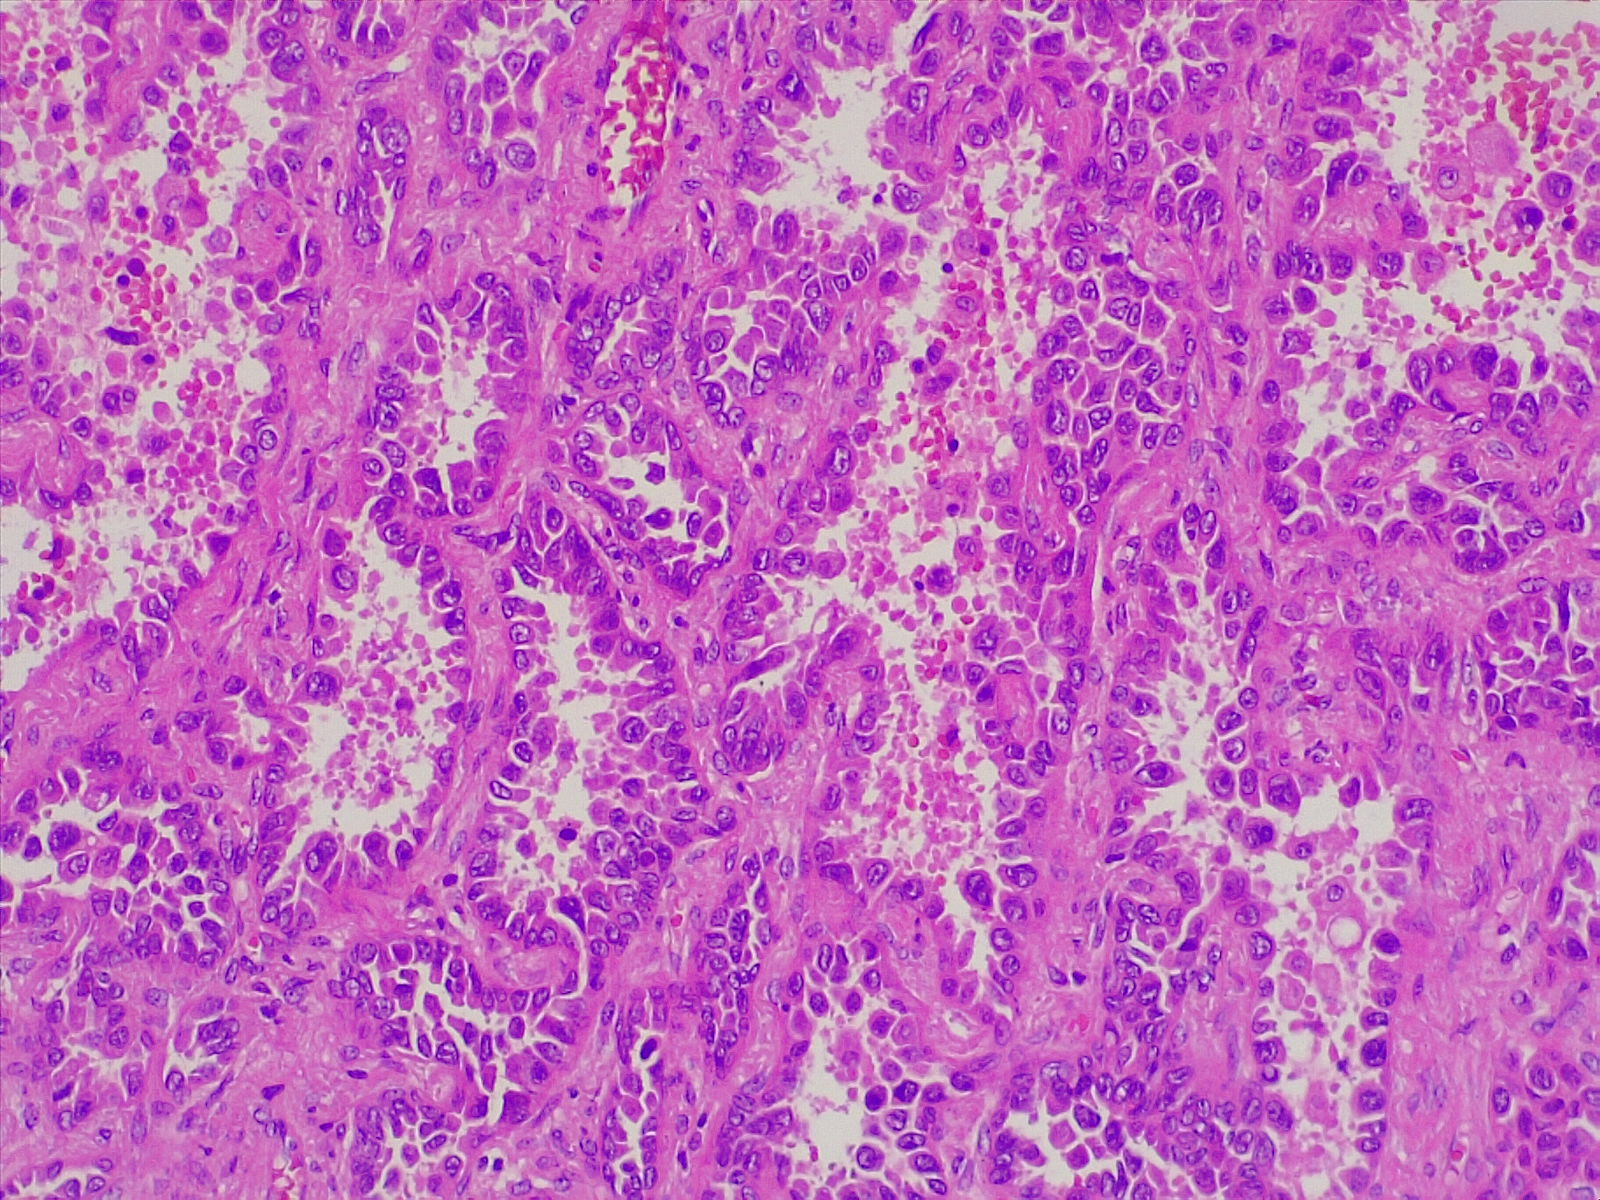
Label: lung adenocarcinoma, moderately differentiated